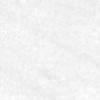
Label: no_change